Current action and preconditions to check: trajectory_clear

Your task: For each precondition in the list above, predict whether it will hold at this action.

Consider the current scene as observed from the mobile robot's camera, and analyze the predicted future states of all dynamic agents (e.g., people, animals, vehicles, or any moving entities) within the NEXT SECOND.

IMPORTANT: Only answer "very likely" if you are absolutely certain—based on strong, clear evidence—that a dynamic agent will violate the precondition in the predicted future state. Do NOT answer "very likely" for unlikely, ambiguous, or low-probability risks.

Ask yourself for each precondition: Is there a high probability, with clear and convincing evidence, that the predicted future states of any dynamic agent will interfere with the predicted future state of the currently executing action within the NEXT SECOND, causing that precondition to fail?

Assess the risk level based on these predictions. Use "likely" or "very likely" if motions create a clear risk of interference.

Use "neutral" or "improbable" if agents are nearby but their predicted paths are clearly diverging or non-conflicting.

Failure Risk Categories: "very improbable", "improbable", "neutral", "likely", "very likely"

Answer Format: Output ONLY the probability_of_failure value from these categories: "very improbable", "improbable", "neutral", "likely", "very likely"

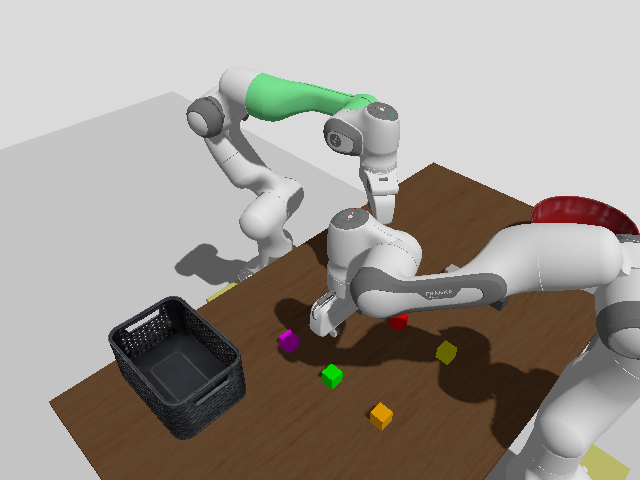

Answer: very improbable